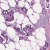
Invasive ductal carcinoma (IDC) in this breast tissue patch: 1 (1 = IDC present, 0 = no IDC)